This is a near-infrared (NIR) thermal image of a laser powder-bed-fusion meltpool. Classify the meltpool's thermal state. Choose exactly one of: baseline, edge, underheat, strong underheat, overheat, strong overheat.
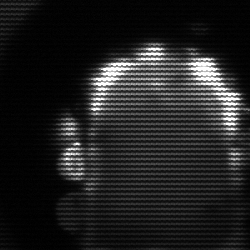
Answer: baseline